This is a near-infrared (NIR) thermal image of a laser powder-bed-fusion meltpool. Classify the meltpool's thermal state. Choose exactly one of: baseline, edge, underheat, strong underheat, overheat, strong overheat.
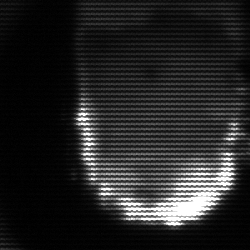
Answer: baseline